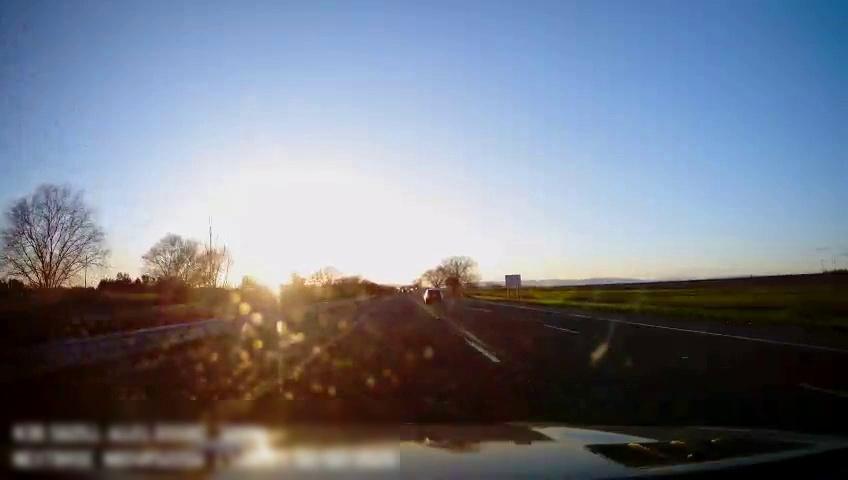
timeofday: Day
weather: Sunny
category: Drivable Space
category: Vehicles | Car
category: Lanes | Alternate Lane
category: Lanes | Current Lane
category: Lanes | Current Lane
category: Lanes | Alternate Lane
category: Traffic | Signs
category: Traffic | Signs